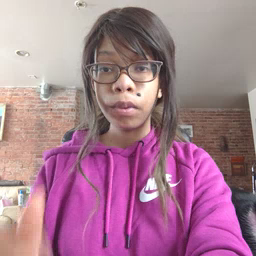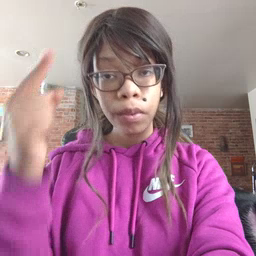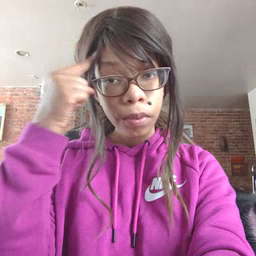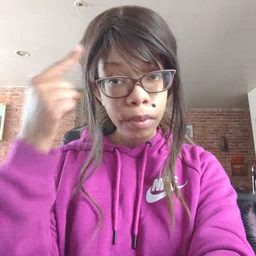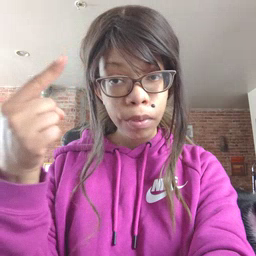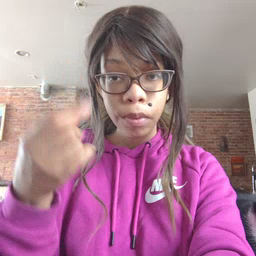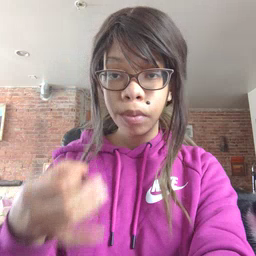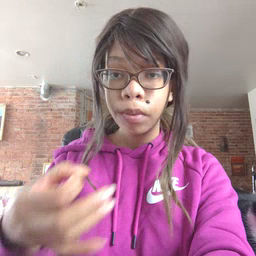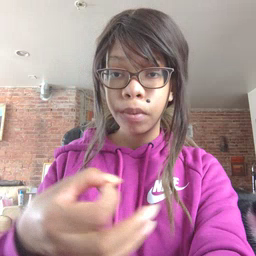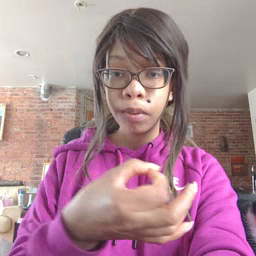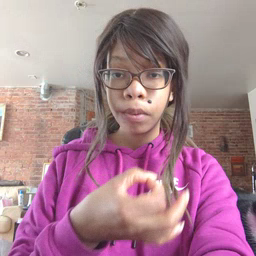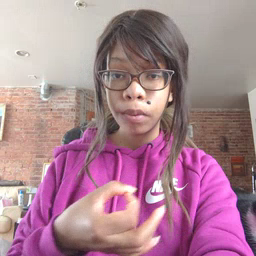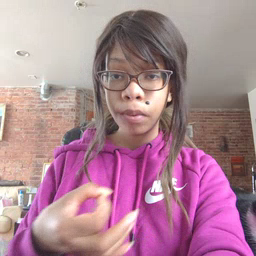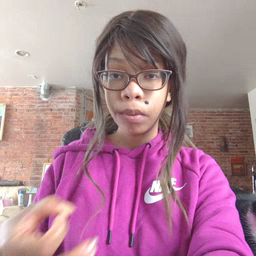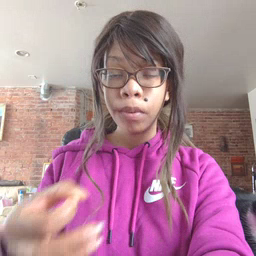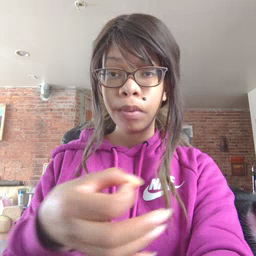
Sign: penny